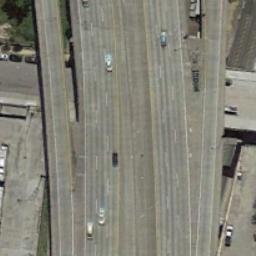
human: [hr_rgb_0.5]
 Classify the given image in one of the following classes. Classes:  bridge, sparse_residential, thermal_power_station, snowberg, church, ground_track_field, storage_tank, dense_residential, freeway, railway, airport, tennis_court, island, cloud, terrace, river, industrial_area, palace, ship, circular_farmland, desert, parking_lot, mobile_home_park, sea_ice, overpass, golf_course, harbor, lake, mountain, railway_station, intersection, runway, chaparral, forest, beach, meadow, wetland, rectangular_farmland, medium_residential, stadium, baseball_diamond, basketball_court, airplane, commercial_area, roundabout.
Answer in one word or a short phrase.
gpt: freeway